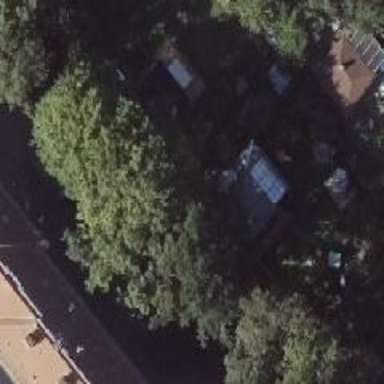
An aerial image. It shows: Plot within allotments.